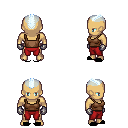
a pixel art fantasy rpg character, male body template, human, tanned skin, brown pirate shirt, red pants, white cyan short mohawk hairstyle, metal gloves, black slippers, four views (front, back, left, right), 2x2 character sprite sheet, small pixel art, hard edges, no anti-aliasing